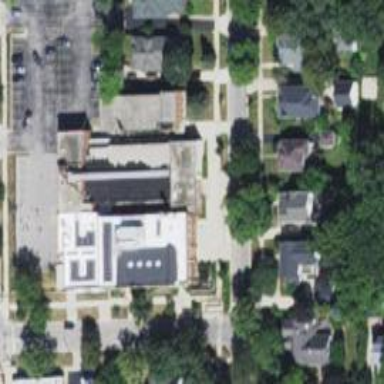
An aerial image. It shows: School building.